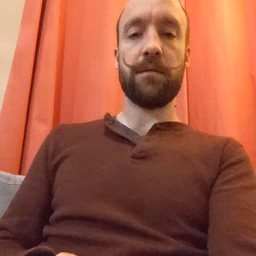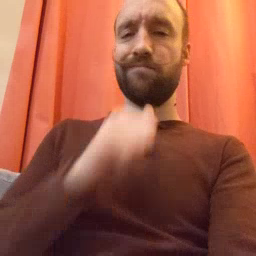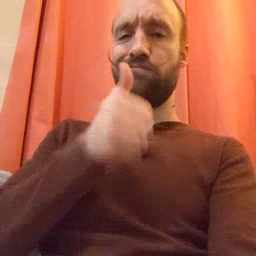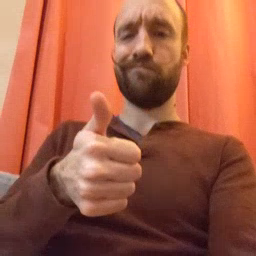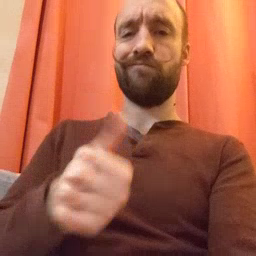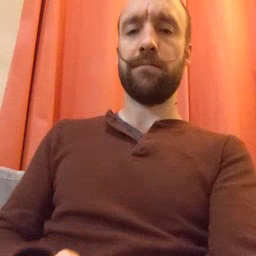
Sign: not